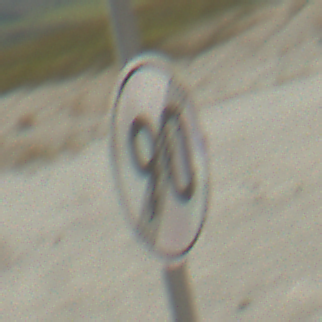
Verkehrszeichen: EndeGeschwindigkeit90
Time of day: MorningAfternoon
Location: Outdoor (Beach)
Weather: PartlyCloudy
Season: NotSpecified
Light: Natural